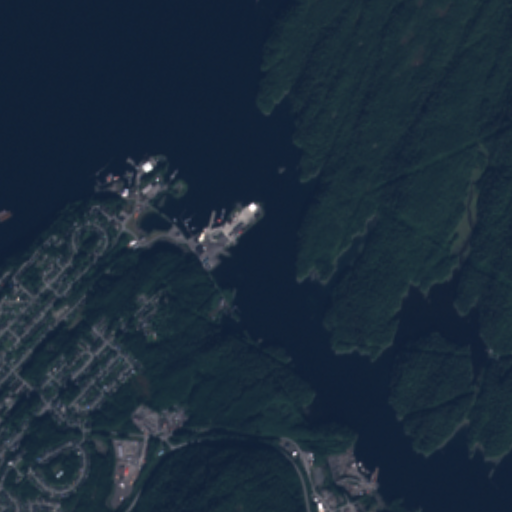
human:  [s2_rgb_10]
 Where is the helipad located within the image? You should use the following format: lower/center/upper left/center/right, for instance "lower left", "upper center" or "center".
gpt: The helipad is located in the center of the image.
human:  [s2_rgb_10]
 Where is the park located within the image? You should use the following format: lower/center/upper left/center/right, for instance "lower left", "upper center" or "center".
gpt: The park is located in the lower left of the image.
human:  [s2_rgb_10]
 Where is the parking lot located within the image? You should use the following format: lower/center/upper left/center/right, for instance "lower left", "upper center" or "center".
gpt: The parking lot is located in the center left of the image.
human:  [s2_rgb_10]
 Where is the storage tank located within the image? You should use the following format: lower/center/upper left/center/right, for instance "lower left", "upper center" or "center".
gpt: The storage tank is located in the lower left of the image.
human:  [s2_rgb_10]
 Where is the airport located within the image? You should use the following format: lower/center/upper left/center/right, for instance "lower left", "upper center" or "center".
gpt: There is no airport in the image.